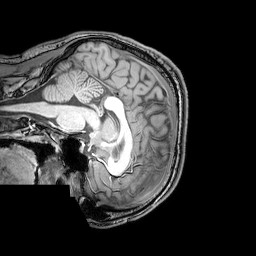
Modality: T1w
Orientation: sagittal
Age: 23
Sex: male
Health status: healthy
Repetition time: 0.081 s
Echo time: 0.037 s